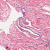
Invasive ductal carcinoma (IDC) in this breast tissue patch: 0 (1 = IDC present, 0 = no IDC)